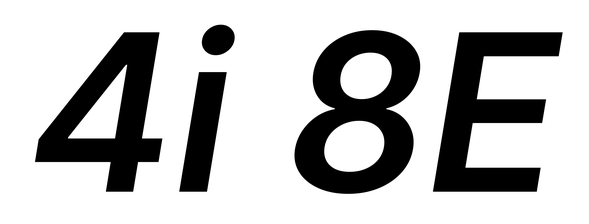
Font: Inter-Italic_SemiBold_Italic